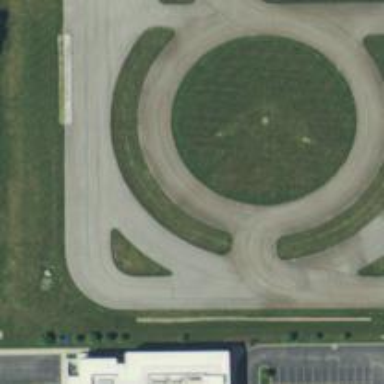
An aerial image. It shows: Raceway for motor sports.